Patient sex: F
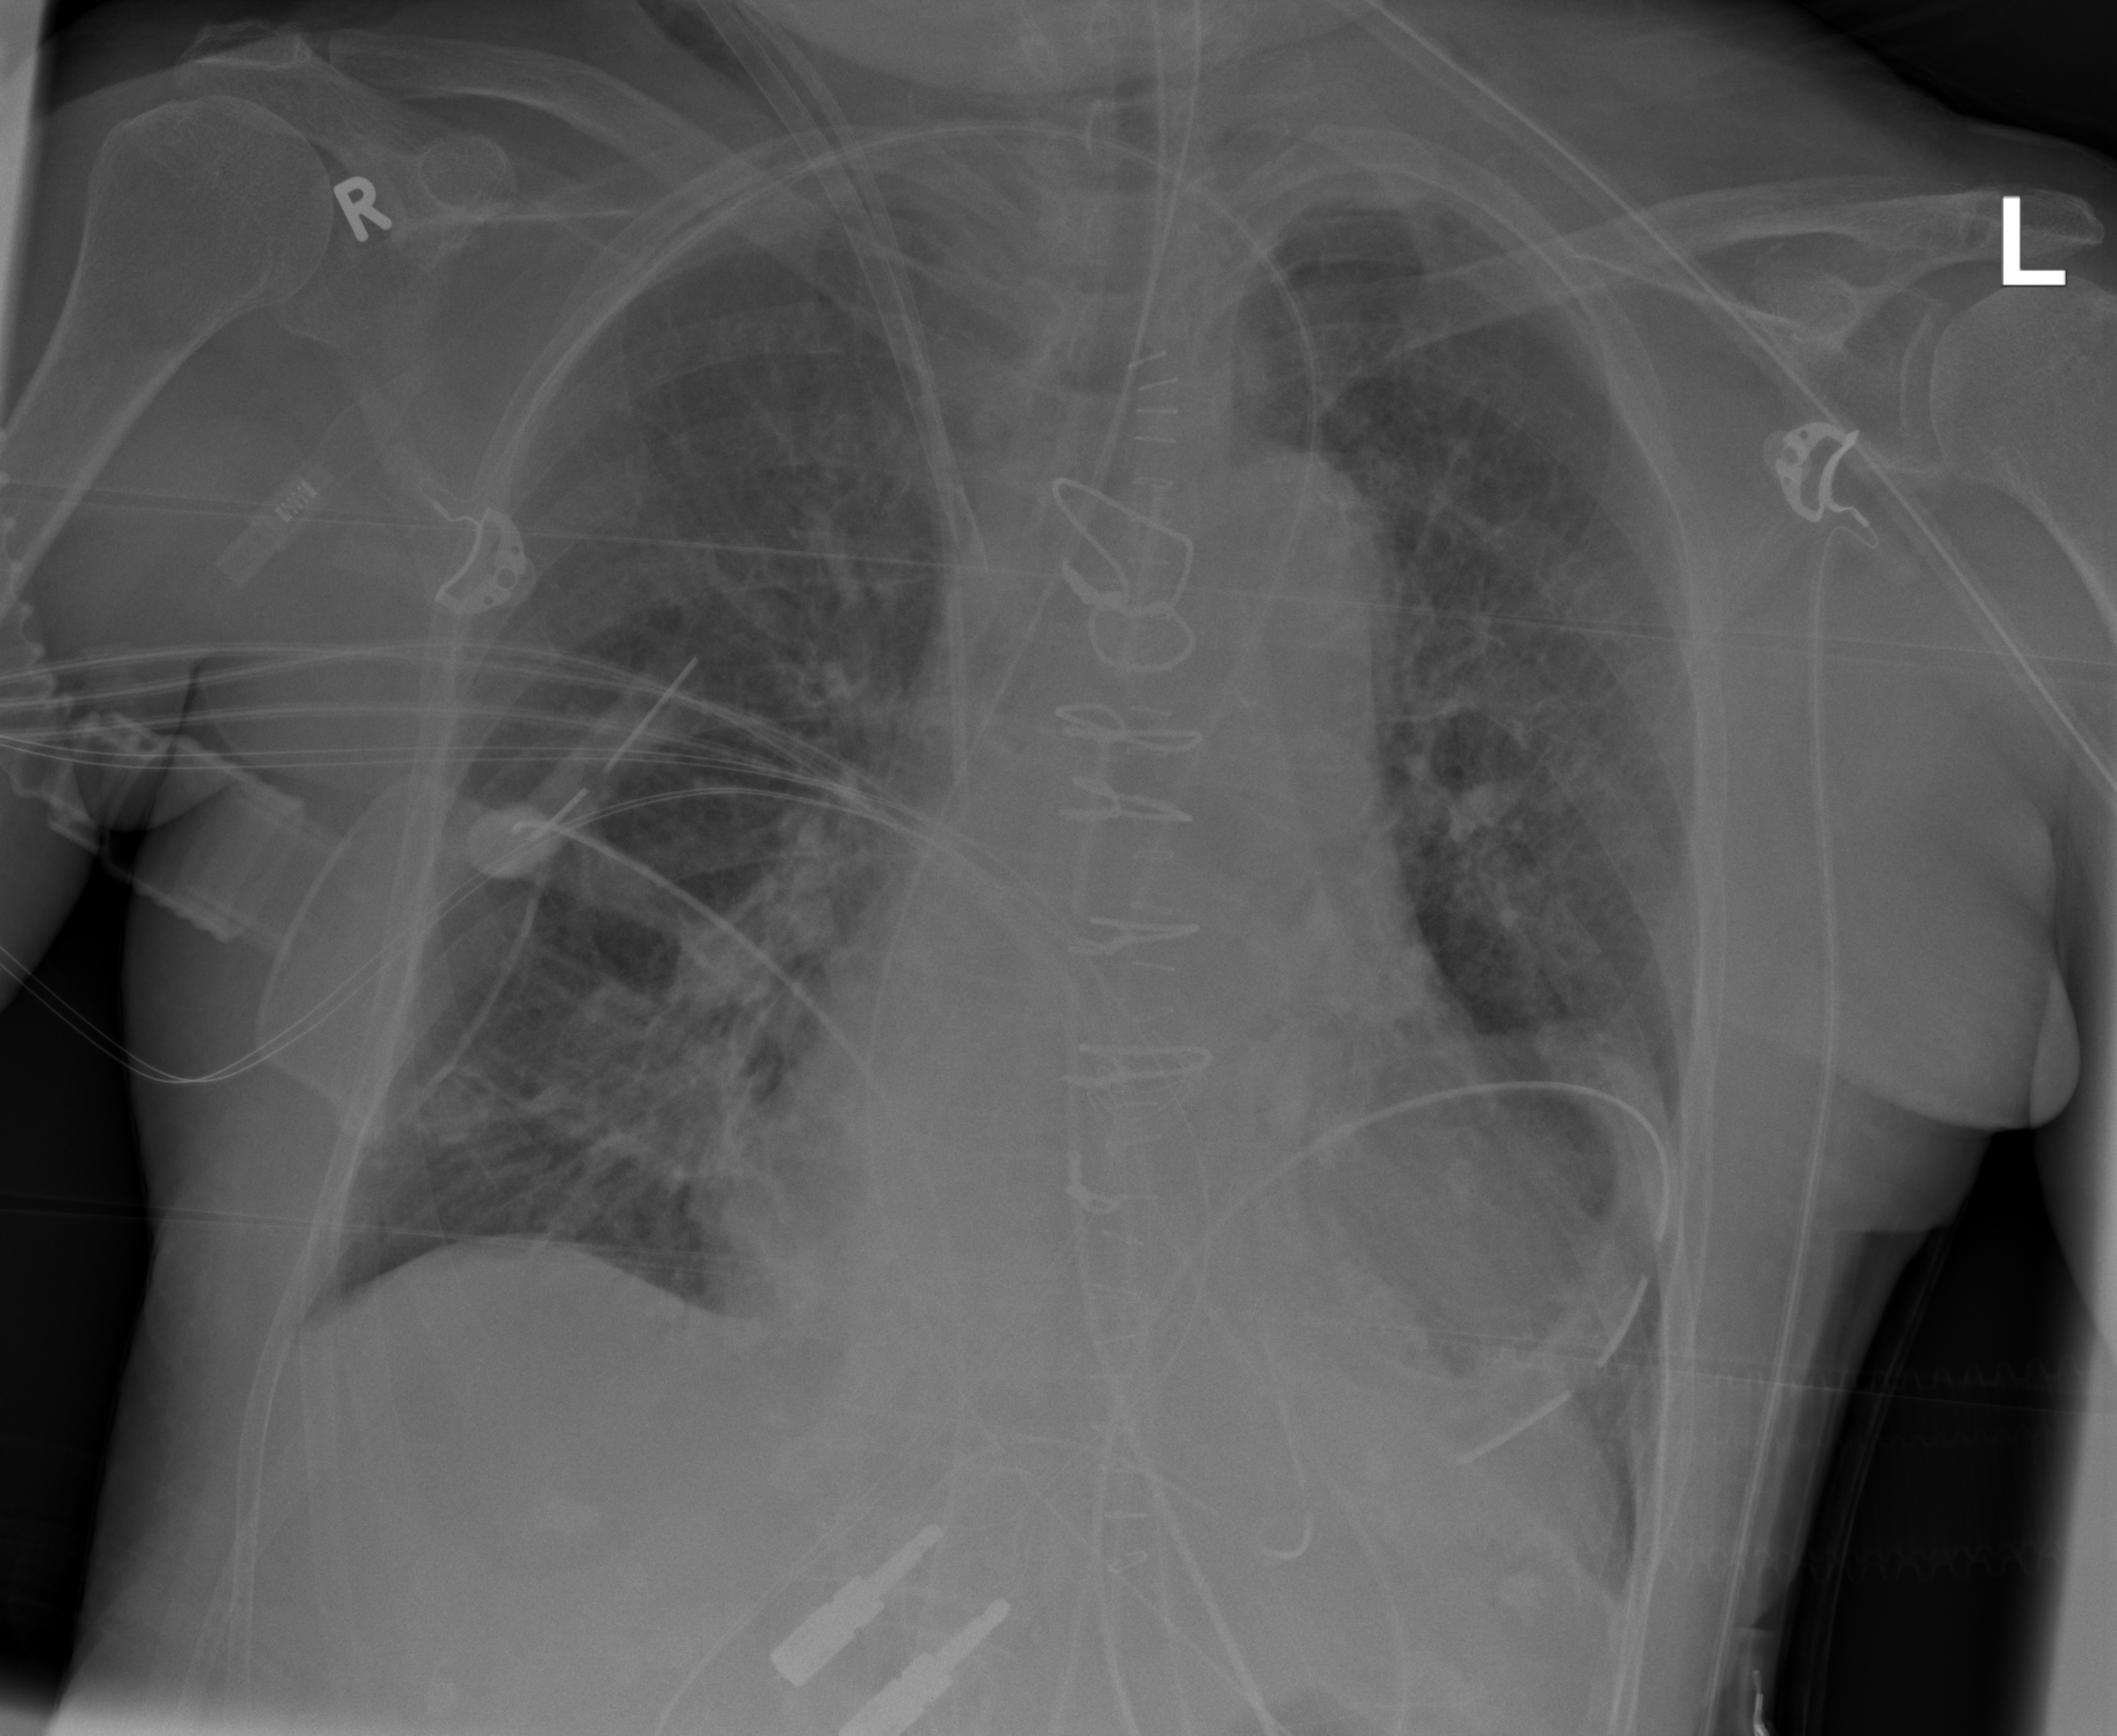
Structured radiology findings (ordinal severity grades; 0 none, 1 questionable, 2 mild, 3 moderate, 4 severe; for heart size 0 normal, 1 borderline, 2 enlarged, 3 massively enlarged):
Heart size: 2
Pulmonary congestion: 2
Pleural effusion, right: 0
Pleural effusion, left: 0
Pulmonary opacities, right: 2
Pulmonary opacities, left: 0
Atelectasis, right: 2
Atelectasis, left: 2